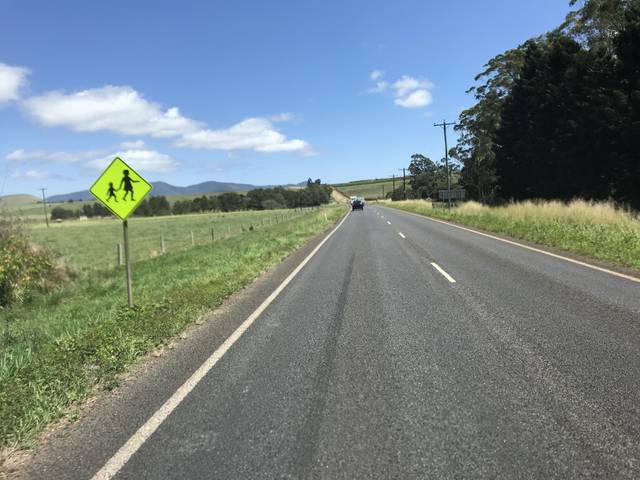
Region: Australia
Coordinates: -17.296, 145.537